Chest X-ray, AP view. Patient: 54 years old, sex F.
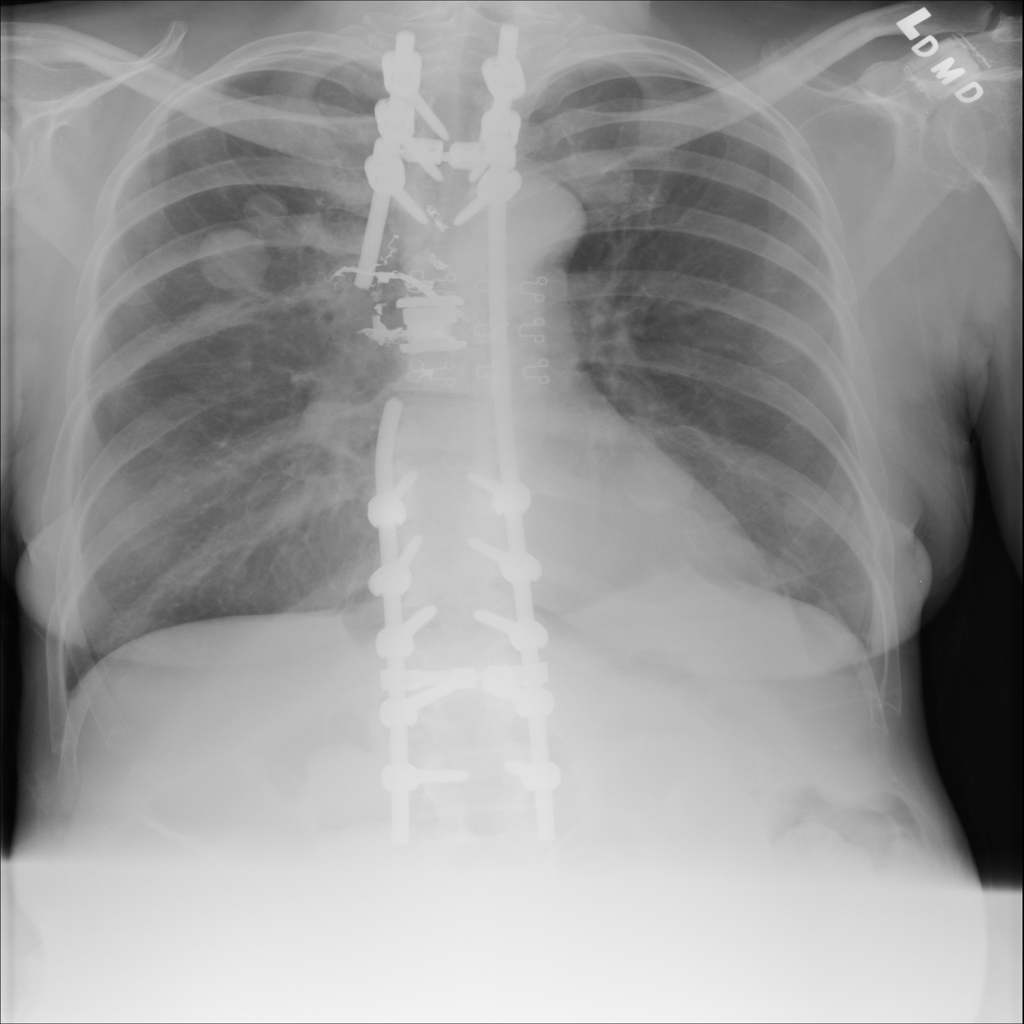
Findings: Nodule